Question: How to prevent record insertion in '@ManyToOne' hibernate mapping. Their Parent table have no record. We tried to insert record without parent table primary key and still the record was inserted into child table
'''
Domain class
Department Table(Parent)
@Table(name = "Department")
@Entity
public class Department {
@Id
@GenericGenerator(name = "g1", strategy = "increment")
@GeneratedValue(generator = "g1")
private int deptno;
private String deptname;
private String depthead;
public Department() {
System.out.println("Department:0-param constuctor");
}
public int getDeptno() {
return deptno;
}
public void setDeptno(int deptno) {
this.deptno = deptno;
}
public String getDeptname() {
return deptname;
}
public void setDeptname(String deptname) {
this.deptname = deptname;
}
public String getDepthead() {
return depthead;
}
public void setDepthead(String depthead) {
this.depthead = depthead;
}
@Override
public String toString() {
return "Department [deptno=" + deptno + ", deptname=" + deptname +
", depthead=" + depthead + "]";
}
}
Emplyee table(child)
@Table(name = "EmpDetails")
@Entity
public class EmpDetails {
@Id
private int eno;
private String ename;
private double salary;
@ManyToOne(targetEntity = Department.class,
cascade = CascadeType.ALL,
fetch = FetchType.LAZY)
@JoinColumn(name = "deptno", referencedColumnName = "deptno")
private Department dept;
public EmpDetails() {
System.out.println("EmpDetails:0-param constructor");
}
public int getEno() {
return eno;
}
public void setEno(int eno) {
this.eno = eno;
}
public String getEname() {
return ename;
}
public void setEname(String ename) {
this.ename = ename;
}
public double getSalary() {
return salary;
}
public void setSalary(double salary) {
this.salary = salary;
}
public Department getDept() {
return dept;
}
public void setDept(Department dept) {
this.dept = dept;
}
@Override
public String toString() {
return "EmpDetails [eno=" + eno + ", ename=" + ename + ", salary=" +
salary + "]";
}
}
'''
'''
DAO
@Override
public void addEmployeesWithDept() {
// get Session
Session ses = HibernateUtil.getSession();
// create Department (parent)
//Department dept=new Department();
//dept.setDeptname("Accounts");
//dept.setDepthead("Jhon");
//create Employees(childs)
EmpDetails emp1 = new EmpDetails();
emp1.setEno(107);
emp1.setEname("raja");
emp1.setSalary(9000);
EmpDetails emp2 = new EmpDetails();
emp2.setEno(108);
emp2.setEname("ravi");
emp2.setSalary(8000);
// set childs to parent
//emp1.setDept(); emp2.setDept();
//Save objs
Transaction tx = null;
try {
tx = ses.beginTransaction();
ses.save(emp1);
ses.save(emp2);
tx.commit();
System.out.println(" Employees(childs) and associated parent objs are saved");
} catch (Exception e) {
tx.rollback();
}
}
'''
'''
Main Method
public static void main(String[] args) {
// Get DAO
M2ODAO dao=M2ODAOFactory.getDAOInstance();
//perform persitence operations
dao.addEmployeesWithDept();
//Close objs
HibernateUtil.closeSession();
HibernateUtil.closeSessionFactory();
}//main
'''

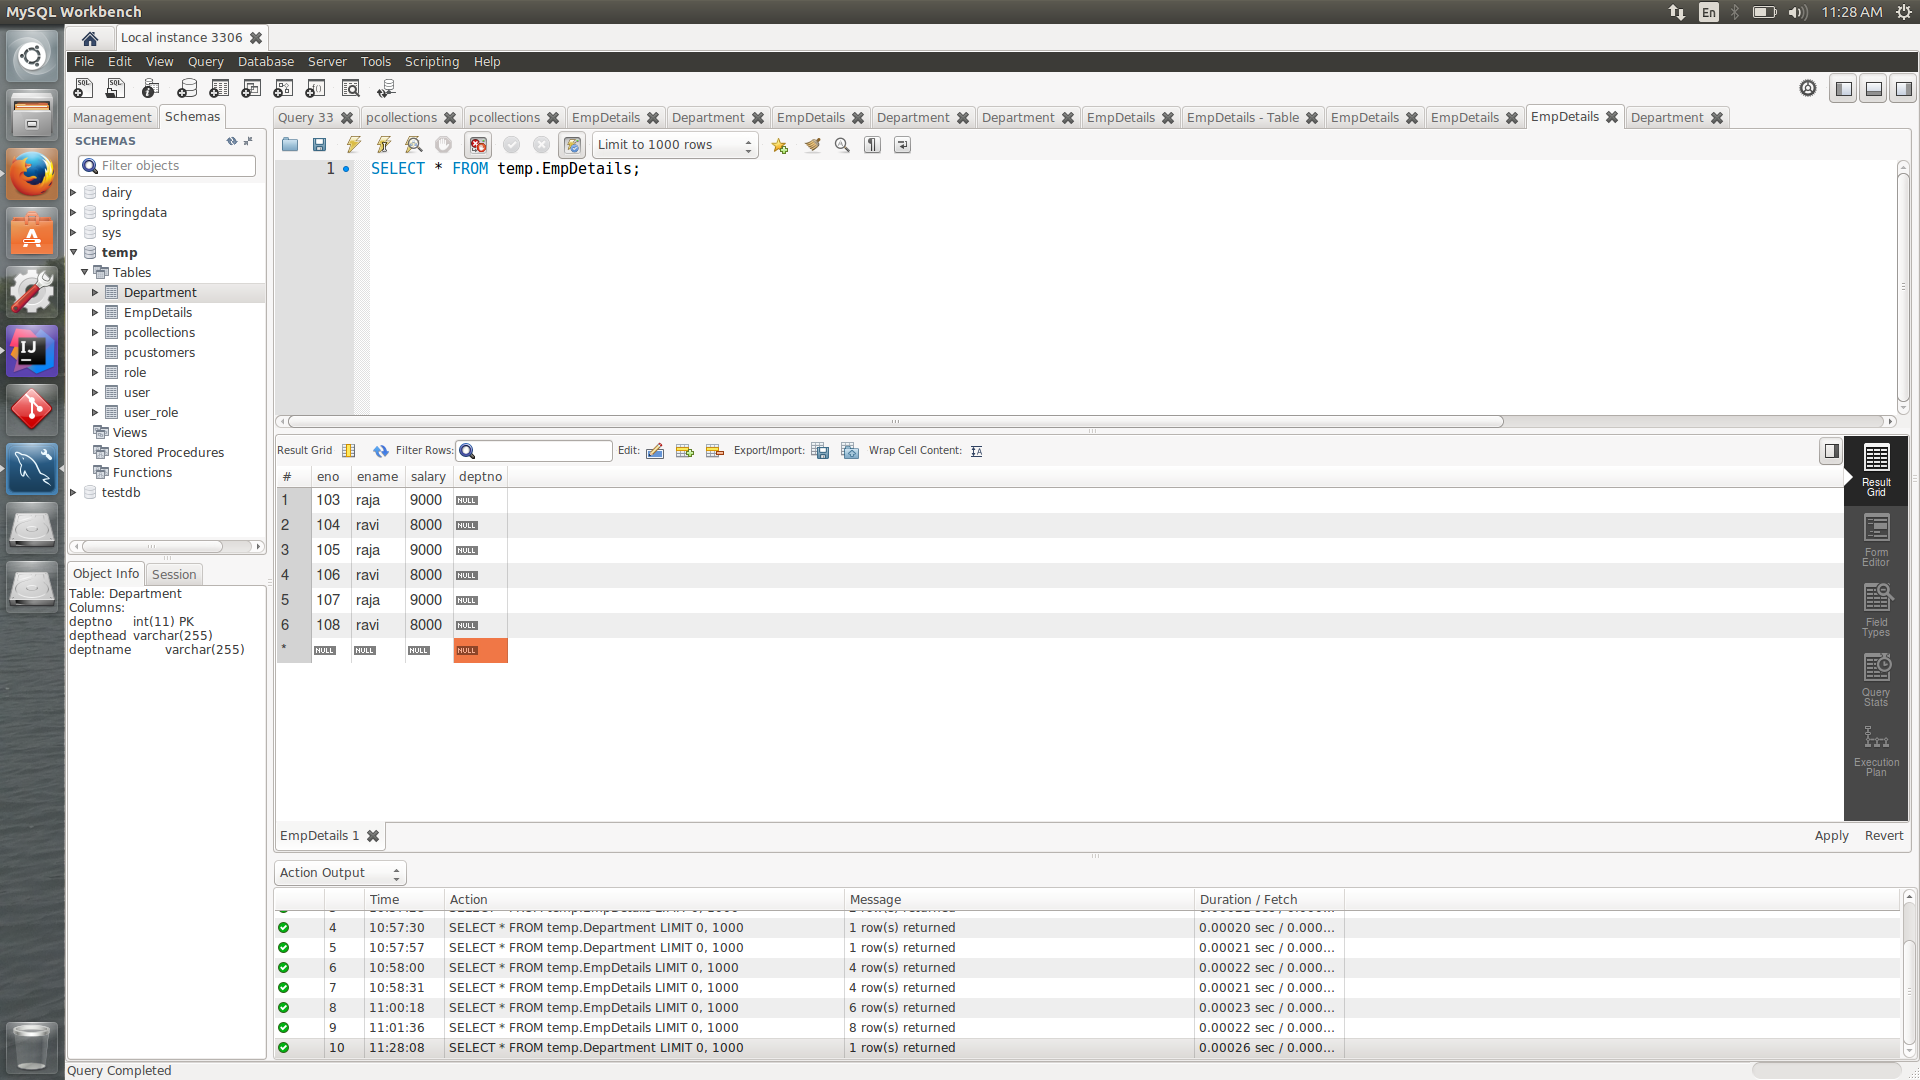
Answer: Please find the below classes.
Main change: <URL>
Specify below line:
'''
@JoinColumn(name = "deptno", referencedColumnName = "deptno", nullable = false)
'''
which makes deptNo column as not null. Additionally specify deptNo as not null column so it avoids saving empdetails without dept number.
Or you can use: <URL> on that field.
'''
@NotNull
private Deparment dept;
'''
Your model classes
'''
Domain class
Department Table(Parent)
@Table(name = "Department")
@Entity
public class Department {
@Id
@GenericGenerator(name = "g1", strategy = "increment")
@GeneratedValue(generator = "g1")
private int deptno;
private String deptname;
private String depthead;
@OneToMany(fetch = FetchType.LAZY, mappedBy = "department")
private List<EmpDetails> empDetails = new ArrayList<EmpDetails>();
public Department() {
System.out.println("Department:0-param constuctor");
}
public int getDeptno() {
return deptno;
}
public void setDeptno(int deptno) {
this.deptno = deptno;
}
public String getDeptname() {
return deptname;
}
public void setDeptname(String deptname) {
this.deptname = deptname;
}
public String getDepthead() {
return depthead;
}
public void setDepthead(String depthead) {
this.depthead = depthead;
}
public List<EmpDetails> getEmpDetails() {
return empDetails;
}
public void setEmpDetails(List<EmpDetails> empDetails) {
this.empDetails = empDetails;
}
@Transient
public void addRoomAndBed(EmpDetails empDetails) {
if (getEmpDetails() == null) {
setRoomAndBeds(new ArrayList<EmpDetails>());
}
getEmpDetails().add(empDetails);
}
@Override
public String toString() {
return "Department [deptno=" + deptno + ", deptname=" + deptname +
", depthead=" + depthead + "]";
}
}
Emplyee table(child)
@Table(name = "EmpDetails")
@Entity
public class EmpDetails {
@Id
private int eno;
private String ename;
private double salary;
@ManyToOne(targetEntity = Department.class,cascade = CascadeType.ALL, fetch = FetchType.LAZY)
@JoinColumn(name = "deptno", referencedColumnName = "deptno", nullable = false)
private Department dept;
public EmpDetails() {
System.out.println("EmpDetails:0-param constructor");
}
public int getEno() {
return eno;
}
public void setEno(int eno) {
this.eno = eno;
}
public String getEname() {
return ename;
}
public void setEname(String ename) {
this.ename = ename;
}
public double getSalary() {
return salary;
}
public void setSalary(double salary) {
this.salary = salary;
}
public Department getDept() {
return dept;
}
public void setDept(Department dept) {
this.dept = dept;
}
@Override
public String toString() {
return "EmpDetails [eno=" + eno + ", ename=" + ename + ", salary=" +
salary + "]";
}
}
'''